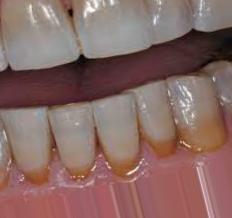
Condition: Tooth Discoloration